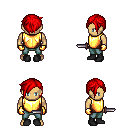
a pixel art fantasy rpg character, male body template, human, tanned skin, gold chest armor, teal pants, red pixie cut hairstyle, gold gloves, black shoes, dagger, four views (front, back, left, right), 2x2 character sprite sheet, small pixel art, hard edges, no anti-aliasing